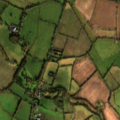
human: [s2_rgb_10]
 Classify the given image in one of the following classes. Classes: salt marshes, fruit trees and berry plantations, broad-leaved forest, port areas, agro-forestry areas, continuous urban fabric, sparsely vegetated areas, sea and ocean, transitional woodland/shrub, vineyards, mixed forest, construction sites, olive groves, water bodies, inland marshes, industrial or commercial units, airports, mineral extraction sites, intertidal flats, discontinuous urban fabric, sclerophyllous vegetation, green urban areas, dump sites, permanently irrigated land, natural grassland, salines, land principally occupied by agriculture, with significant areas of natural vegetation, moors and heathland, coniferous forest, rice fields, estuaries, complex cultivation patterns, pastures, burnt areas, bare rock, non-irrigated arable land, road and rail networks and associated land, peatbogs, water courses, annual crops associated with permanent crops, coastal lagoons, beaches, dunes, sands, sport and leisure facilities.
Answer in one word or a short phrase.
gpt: non-irrigated arable land, pastures